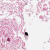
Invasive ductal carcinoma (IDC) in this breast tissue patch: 0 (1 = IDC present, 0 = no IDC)